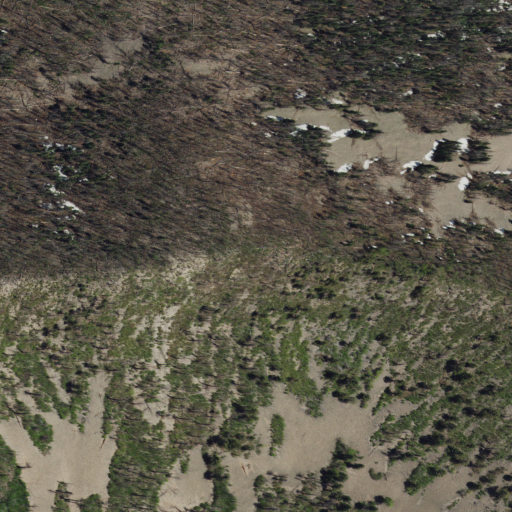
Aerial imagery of mountain in New Mexico named Sacaton Mountain containing shrub and evergreen forest